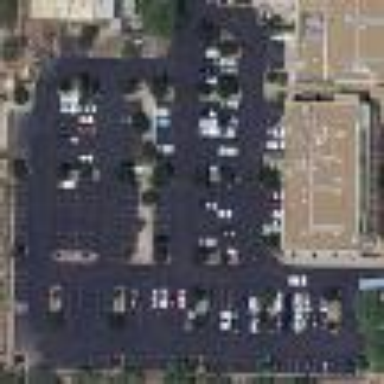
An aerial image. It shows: Parking area with asphalt surface.